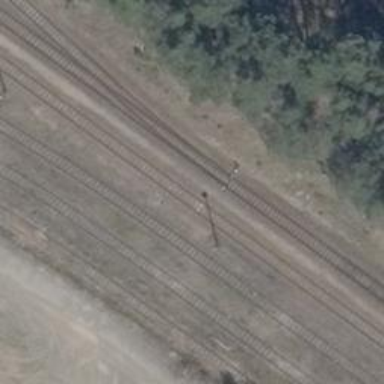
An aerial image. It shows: Railway yard used for servicing trains.